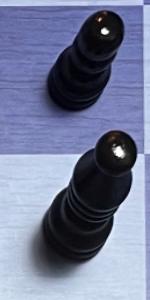
Label: Bishop_Black